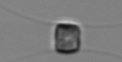
Label: Chaetoceros_similis